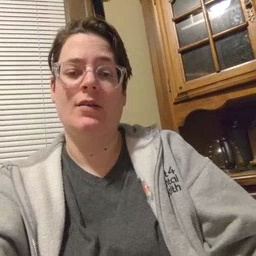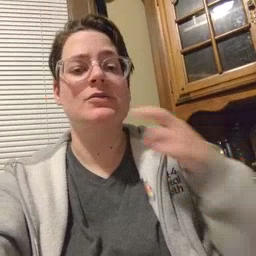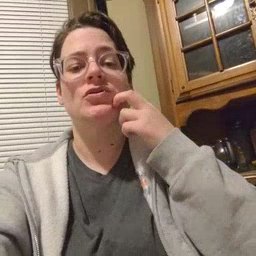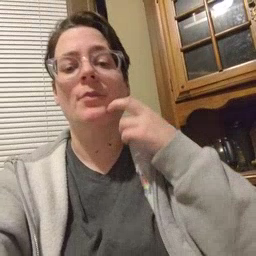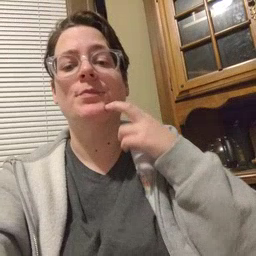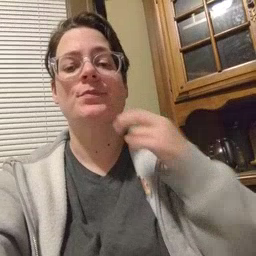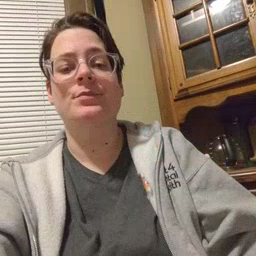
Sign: gum